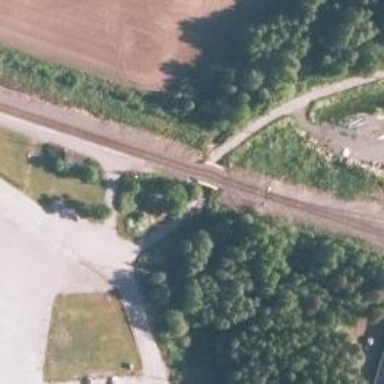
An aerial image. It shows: Continuous railway track of B1 track class.